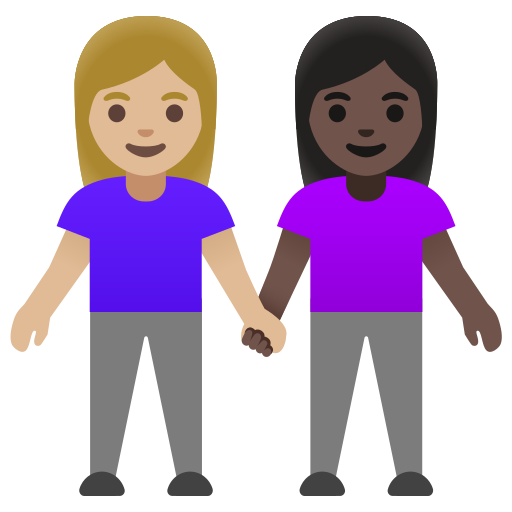
Emoji: 👩🏼‍🤝‍👩🏿